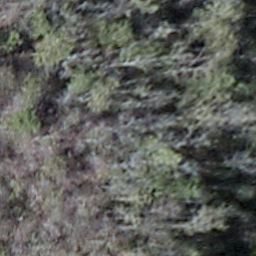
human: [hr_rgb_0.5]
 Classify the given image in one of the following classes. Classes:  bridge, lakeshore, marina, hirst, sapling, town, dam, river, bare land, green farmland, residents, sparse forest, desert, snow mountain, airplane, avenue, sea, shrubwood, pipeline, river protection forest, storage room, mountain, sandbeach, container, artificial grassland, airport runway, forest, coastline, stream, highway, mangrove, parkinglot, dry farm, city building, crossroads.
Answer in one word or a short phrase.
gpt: shrubwood